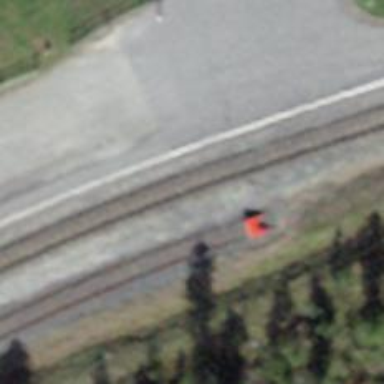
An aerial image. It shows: Narrow-gauge railway track electrified by contact line.